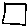
Label: square